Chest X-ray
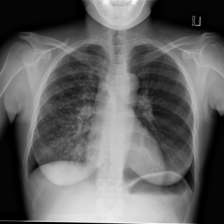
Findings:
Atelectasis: negative
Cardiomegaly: negative
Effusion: negative
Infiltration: positive
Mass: negative
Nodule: positive
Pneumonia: negative
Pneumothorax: negative
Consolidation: negative
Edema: negative
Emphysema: negative
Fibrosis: negative
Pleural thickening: negative
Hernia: negative